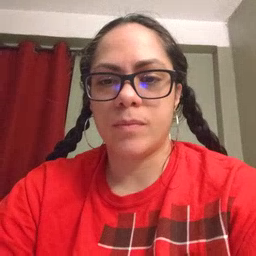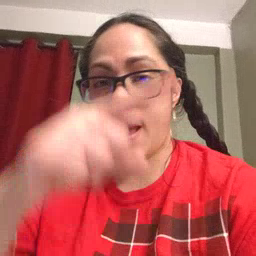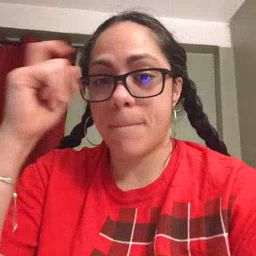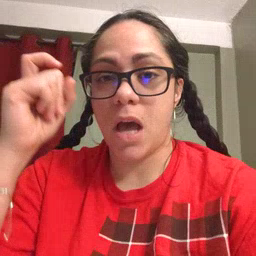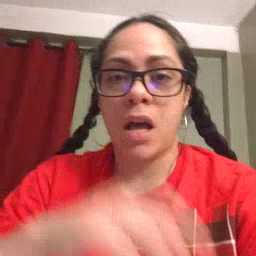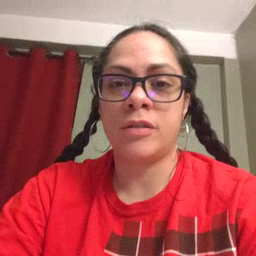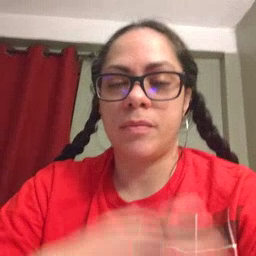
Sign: because